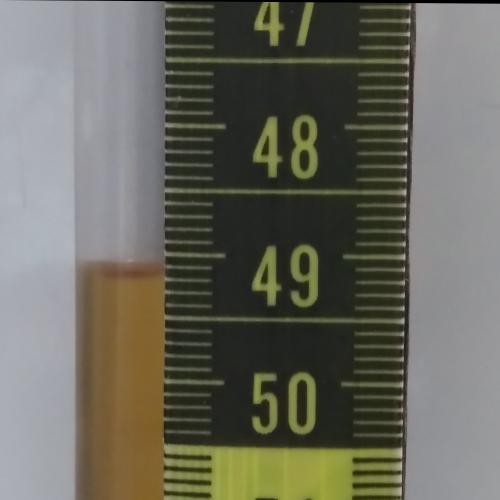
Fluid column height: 49.2 cm